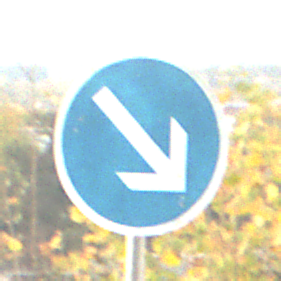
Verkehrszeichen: VorgeschriebeneVorbeifahrtRechts
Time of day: SunriseSunset
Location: Outdoor (Nature)
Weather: PartlyCloudy
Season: NotSpecified
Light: Natural